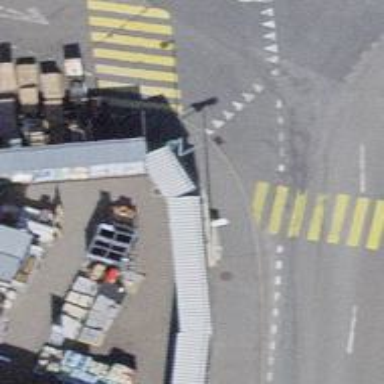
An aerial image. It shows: Kerb barrier.